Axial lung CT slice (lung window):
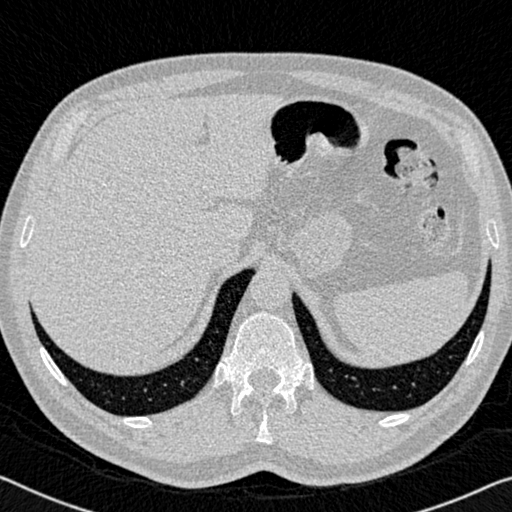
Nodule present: no